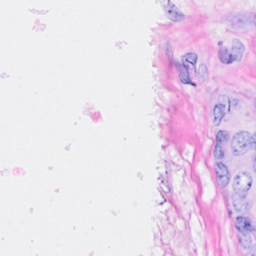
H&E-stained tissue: Breast